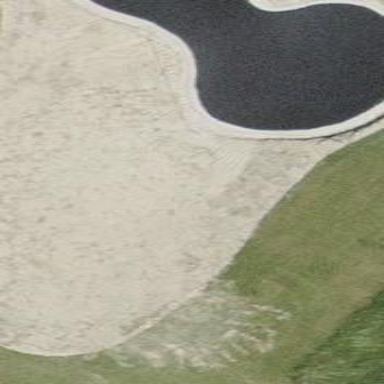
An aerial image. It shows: Golf bunker filled with natural sand.